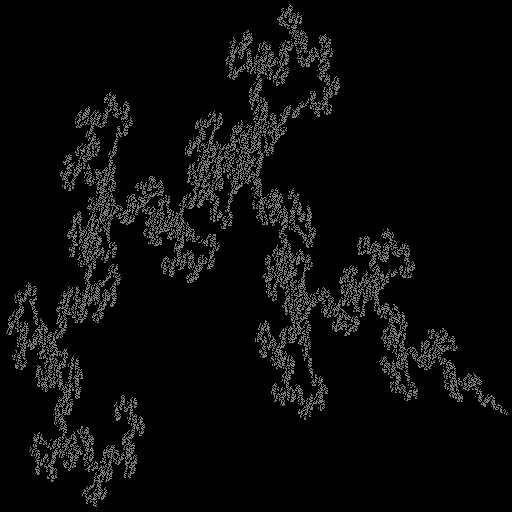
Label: a2